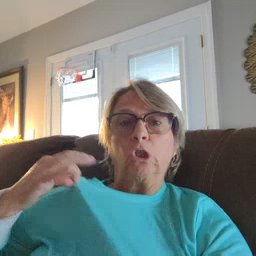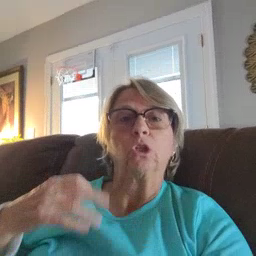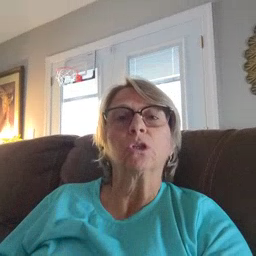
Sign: shirt